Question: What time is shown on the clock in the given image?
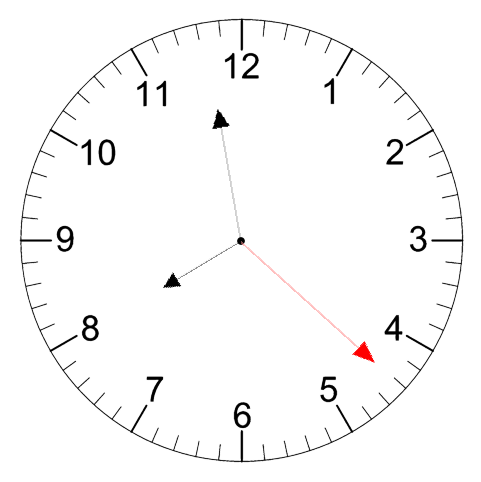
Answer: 07:58:22